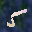
Label: 5